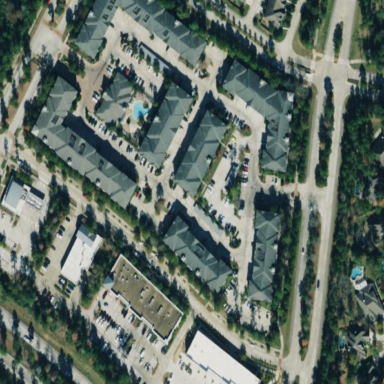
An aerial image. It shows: Residential area with apartments.